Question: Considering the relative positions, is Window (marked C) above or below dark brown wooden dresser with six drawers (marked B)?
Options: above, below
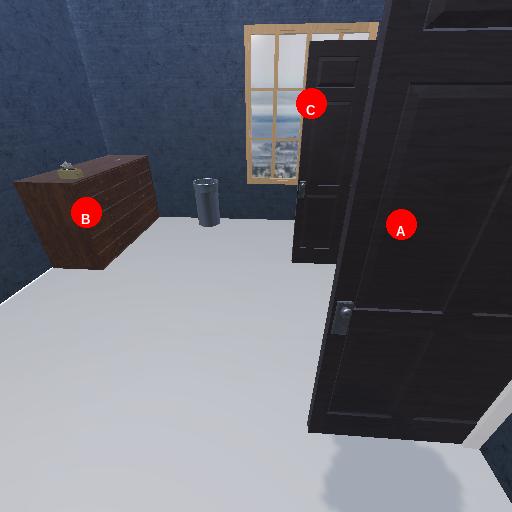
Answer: above